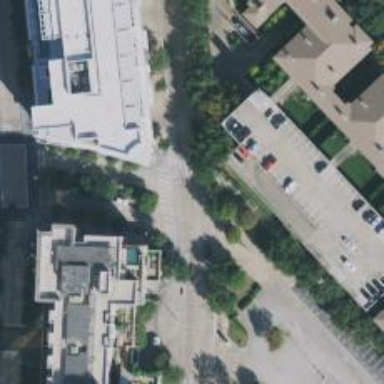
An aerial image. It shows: Secondary road with separate sidewalks.